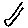
Label: line